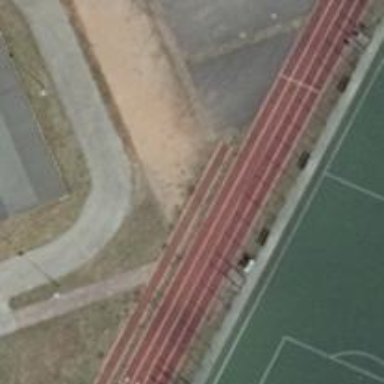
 specifically designed for long jump events."